Question: In my ASP.NET Core 6 MVC project, the '.css' file is not working in the view file.
I ran .NET externally as html file and it worked without any problems.

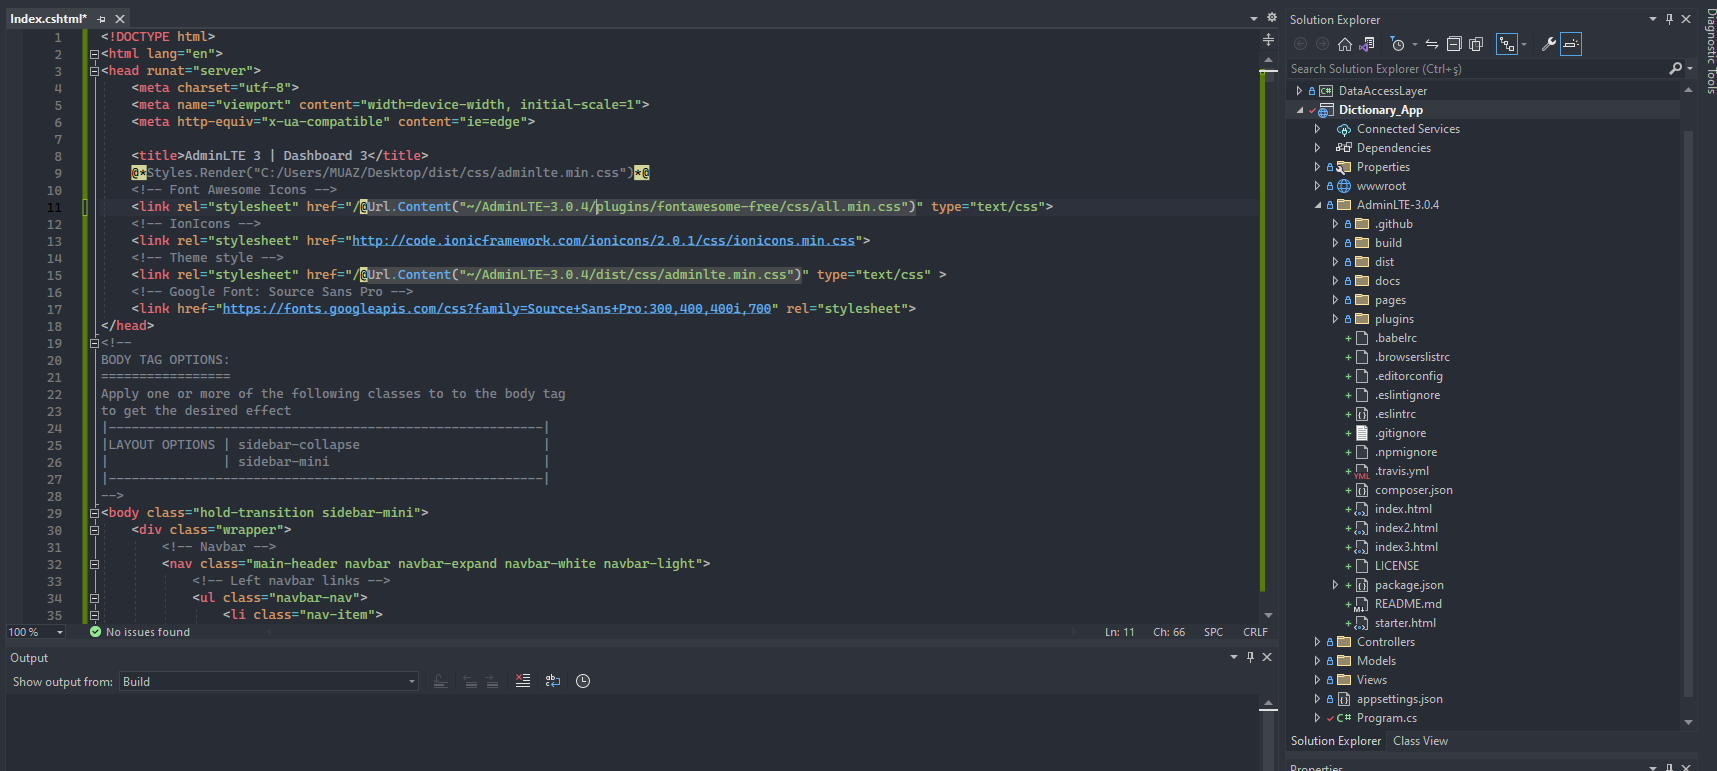
Answer: > In my ASP.NET Core 6 MVC project, the .css file is not working in the
view file.
As you may know, Static files are stored within the project's web root directory.And the default directory is '{content root}/wwwroot', You can refer to the official <URL> about static files.
Thus, You need to put your css files either in folder into wwwroot like following:
<URL>
Then try to use:
'''
<link rel="stylesheet" href="~/css/site.css" asp-append-version="true" />
'''
In Program.cs file include the reference:
'''
app.UseStaticFiles();
'''
Furthermore, if you want to serve files outside of the web root in that scenario, Consider below directory hierarchy :
Include reference as following in your program.cs file:
'''
app.UseStaticFiles(new StaticFileOptions
{
FileProvider = new PhysicalFileProvider(
Path.Combine(builder.Environment.ContentRootPath, "StaticFilesFolderName")),
RequestPath = "/StaticFilesFolderName"
});
'''
Use Reference:
'''
<link rel="stylesheet" href="~/StaticFilesFolderName/site.css" asp-append-version="true" />
'''
As per your scenario, it would be AdminLTE... so on and follow the accurate path. For more details and example please <URL>